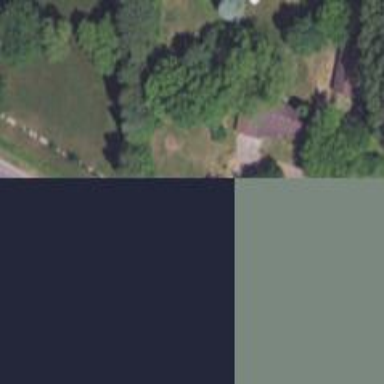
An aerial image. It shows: Driveway.